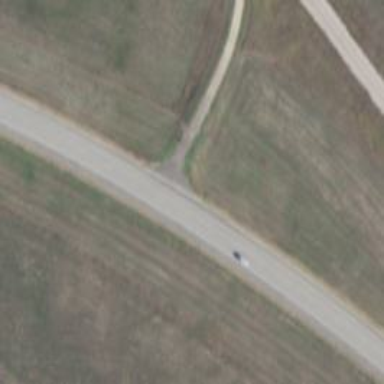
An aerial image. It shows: Asphalt road classified as primary highway.